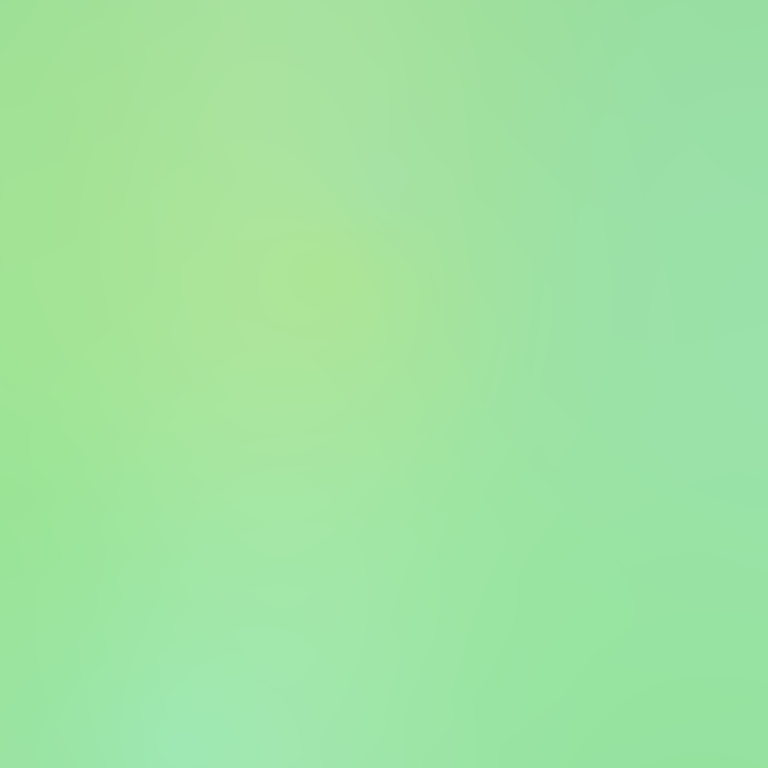
Abstract light effect, smooth gradient from soft green to light teal, calm atmosphere, diffuse glow, no room, no furniture, no objects.